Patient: sex F, age 65
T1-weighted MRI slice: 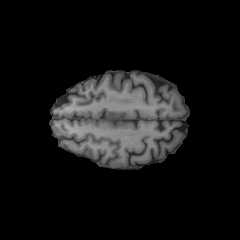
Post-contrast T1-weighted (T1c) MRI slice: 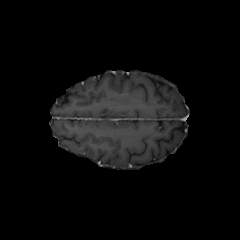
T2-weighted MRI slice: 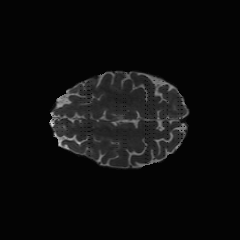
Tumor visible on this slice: no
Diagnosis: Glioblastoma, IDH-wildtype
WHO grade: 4